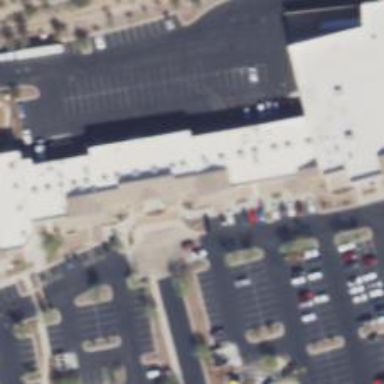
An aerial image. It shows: Swimming pool shop.